Interaction volume radius: 5 \u00c5
Interaction volume height: 25 \u00c5
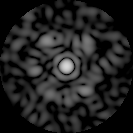
Disorder parameter: 0.7383